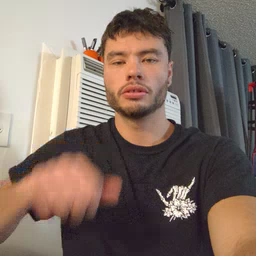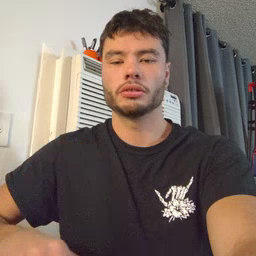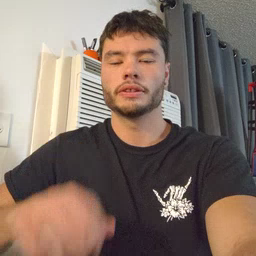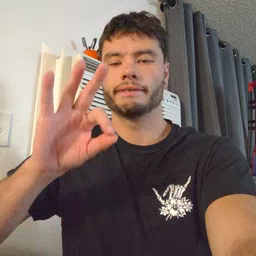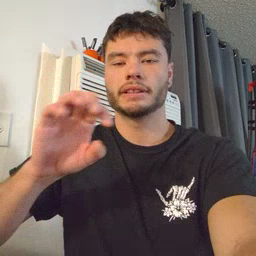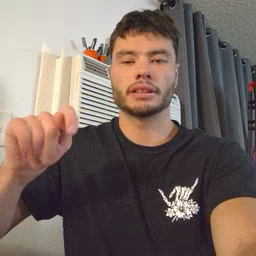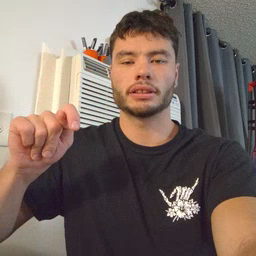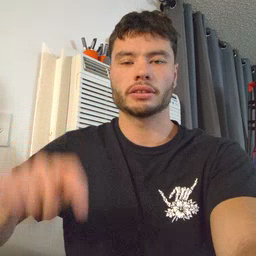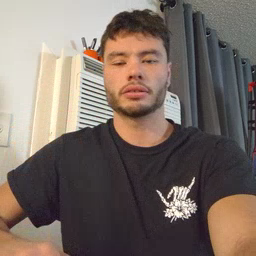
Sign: feet